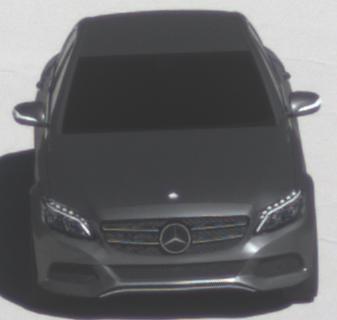
Make: Mercedes-Benz
Model: C 160
Detailed model: C-Class (205) Limousine
Model produced from: 2015/04
Model produced until: 2018/04
Doors: 4
Color: gray
Road condition: dry road
Daytime: midday
Contrast: high contrast